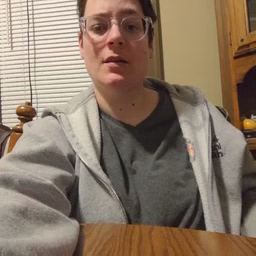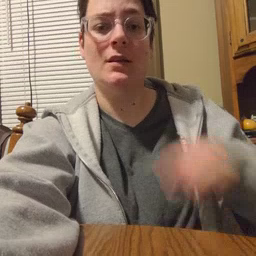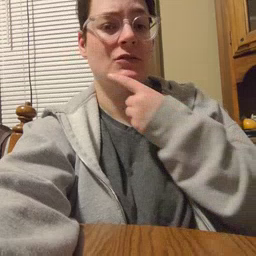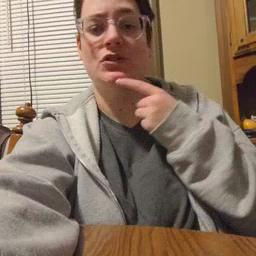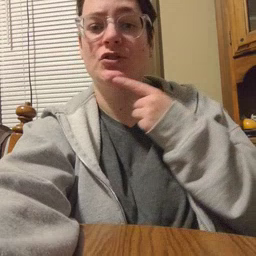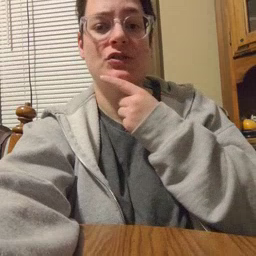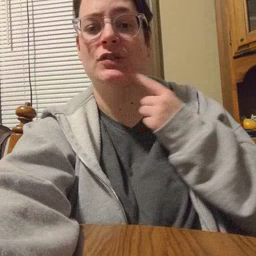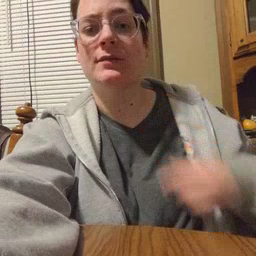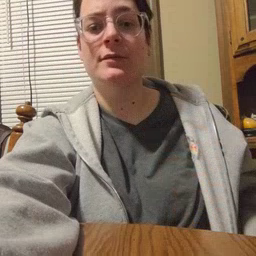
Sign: chin